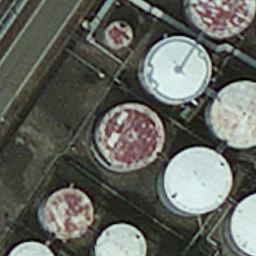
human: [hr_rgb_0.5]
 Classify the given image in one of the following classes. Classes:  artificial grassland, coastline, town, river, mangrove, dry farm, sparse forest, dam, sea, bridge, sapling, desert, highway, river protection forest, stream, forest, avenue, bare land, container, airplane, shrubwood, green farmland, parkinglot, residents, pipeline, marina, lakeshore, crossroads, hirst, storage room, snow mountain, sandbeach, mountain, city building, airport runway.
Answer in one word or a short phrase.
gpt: storage room